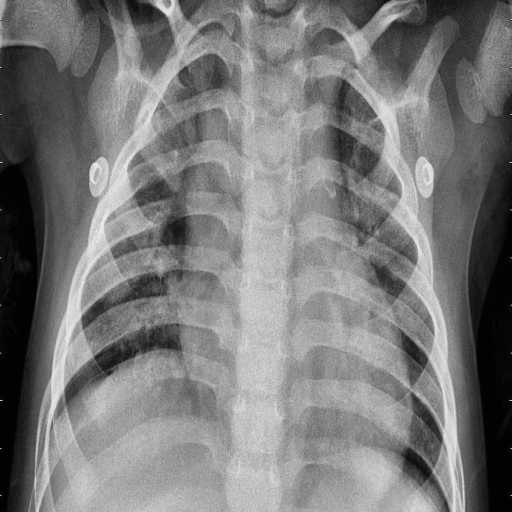
Finding: PNEUMONIA